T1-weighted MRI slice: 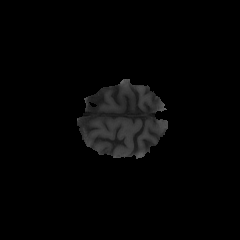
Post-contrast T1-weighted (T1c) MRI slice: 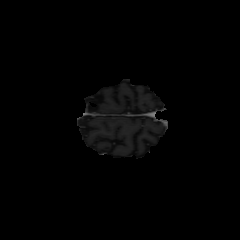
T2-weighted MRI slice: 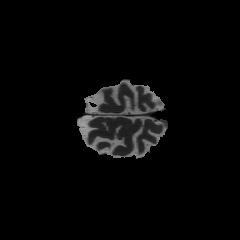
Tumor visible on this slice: no